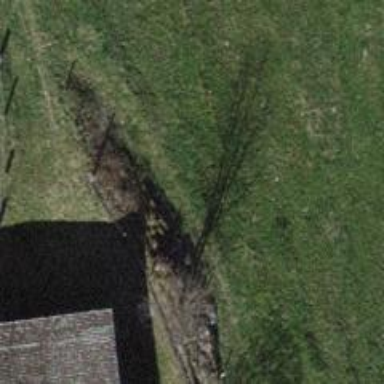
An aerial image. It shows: Beautiful tree in nature.